Field crop: maize
Growth stage: 2
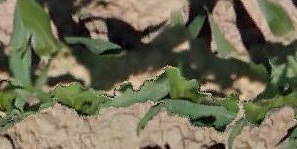
Species: maize